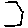
Label: hexagon